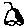
Label: car